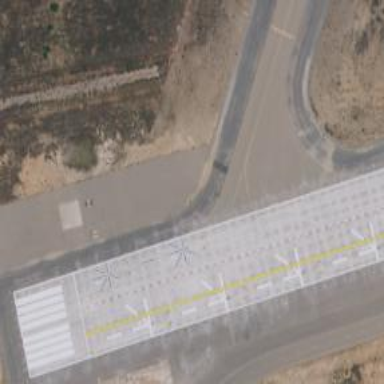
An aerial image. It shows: View of taxiway at the airport.